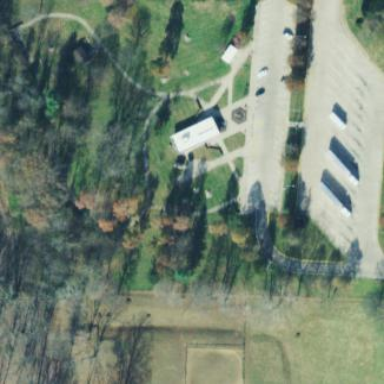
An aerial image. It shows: Rest area along the road.